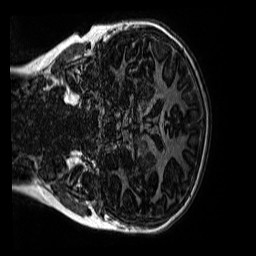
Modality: MP2RAGE
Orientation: coronal
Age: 11
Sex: female
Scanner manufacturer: siemens
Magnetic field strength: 3 T
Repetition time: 4 s
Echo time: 0.00299 s